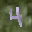
Label: 4